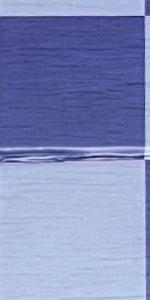
Label: Empty